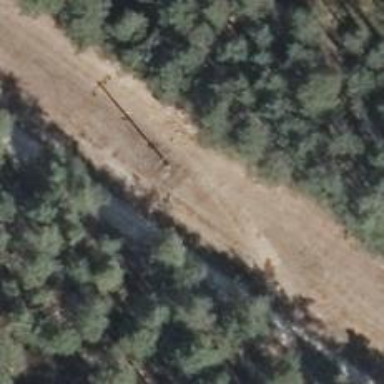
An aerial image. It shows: Power pole.